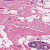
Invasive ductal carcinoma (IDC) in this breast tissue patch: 0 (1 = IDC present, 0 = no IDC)